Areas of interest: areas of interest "Hotel"
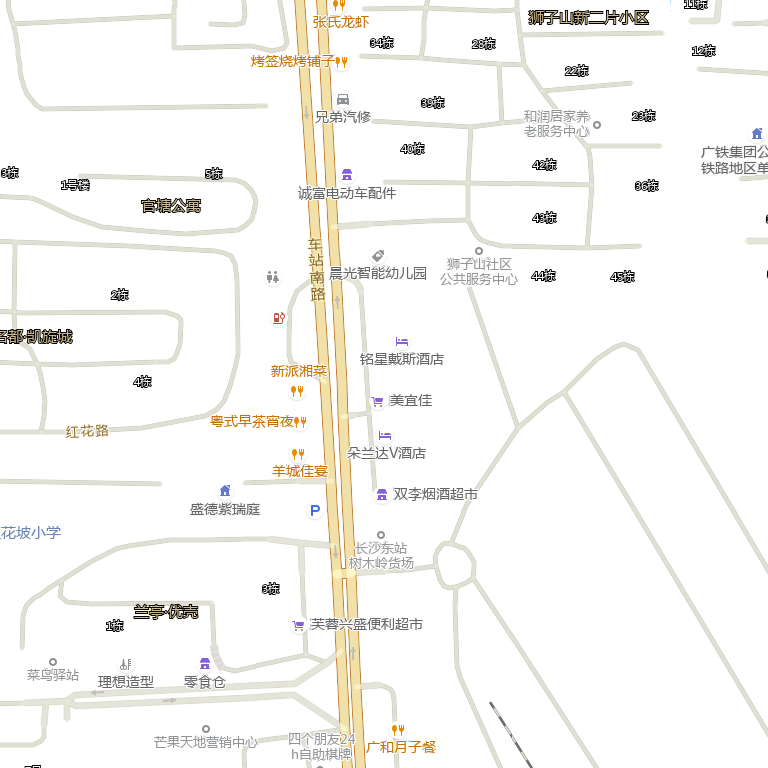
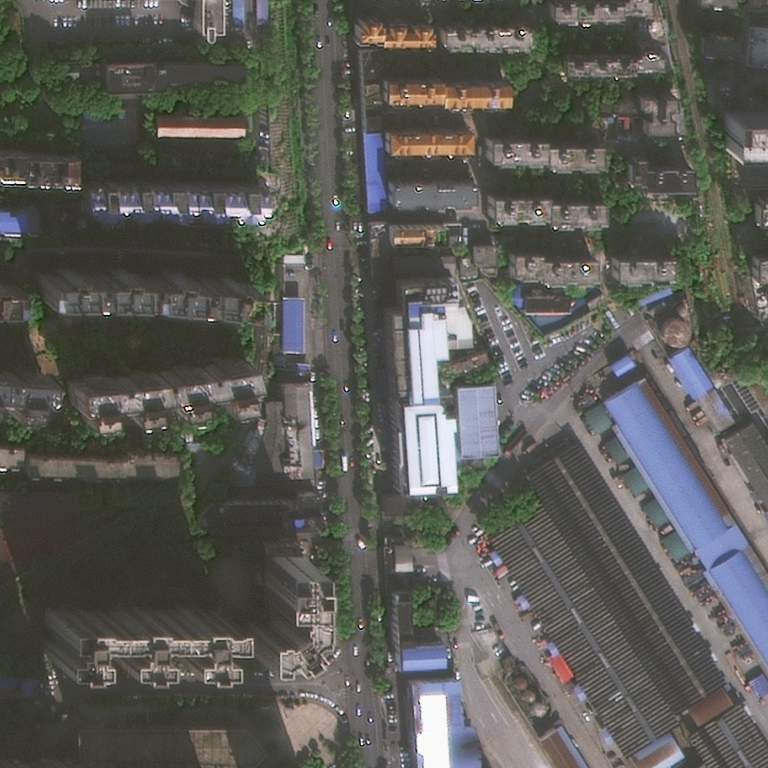